【题型】证明题　【知识点】解析几何　【难度】medium
已知点$R$是圆$M:(x+\sqrt{3})^2 + y^2 = 8$上的动点，点$N(\sqrt{3},0)$，直线$NR$与圆$M$的另一个交点为$S$，点$L$在直线$MR$上，$MS \parallel NL$，动点$L$的轨迹为曲线$C$。\\[6pt]
(1) 求曲线$C$的方程；\\[6pt]
(2) 若过点$P(-2,0)$的直线$l$与曲线$C$相交于$A$，$B$两点，且$A$，$B$都在$x$轴上方，问：在$x$轴上是否存在定点$Q$，使得$\triangle QAB$的内心在一条定直线上？请你给出结论并证明。
【解答】
\noindent
【详解】（1）圆 $M$ 的圆心为 $M(-\sqrt{3},0)$，半径 $r=2\sqrt{2}$，\\
因为 $MS \parallel NL$，所以 $\triangle MSR \backsim \triangle LNR$，又因为 $|MR|=|MS|$，\\
所以 $|LR|=|LN|$，\\
所以 $\big||LM|-|LN|\big|=\big||LM|-|LR|\big|=|MR|=r=2\sqrt{2} < 2\sqrt{3}=|MN|$，\\
所以点 $L$ 在以 $M$，$N$ 为焦点，$2\sqrt{2}$ 为实轴长的双曲线上，\\
设双曲线的方程为 $\dfrac{x^2}{a^2} - \dfrac{y^2}{b^2} = 1(a>0,b>0,c=\sqrt{a^2+b^2})$，\\
则 $2a=2\sqrt{2}$，$2c=2\sqrt{3}$。\\
所以 $a=\sqrt{2}$，$c=\sqrt{3}$，$b=1$。\\
又 $L$ 不可能在 $x$ 轴上，所以曲线 $C$ 的方程为 $\dfrac{x^2}{2} - y^2 = 1(y \neq 0)$。\\[6pt]

% 先注释掉图片，避免编译错误
% \begin{minipage}{0.45\textwidth}
%     \centering
%     \includegraphics[width=\linewidth]{fig1.png}
%     \caption*{图1}
% \end{minipage}
% \hfill
% \begin{minipage}{0.45\textwidth}
%     \centering
%     \includegraphics[width=\linewidth]{fig2.png}
%     \caption*{图2}
% \end{minipage}\\[6pt]

（2）在 $x$ 轴上存在定点 $Q(-1,0)$，使得 $\triangle QAB$ 的内心在一条定直线上。\\[6pt]
证明如下：由条件可设 $l: x = my - 2$，代入 $\dfrac{x^2}{2} - y^2 = 1$，\\
得 $(m^2 - 2)y^2 - 4my + 2 = 0$，\\
设 $A(x_1,y_1)$，$B(x_2,y_2)$，则\\
$\begin{cases}
m^2 - 2 \neq 0 \\
\Delta = 16m^2 - 8(m^2 - 2) > 0
\end{cases}$，得 $m^2 \neq 2$，\\
所以 $y_1 + y_2 = \dfrac{4m}{m^2 - 2} > 0$，$y_1 y_2 = \dfrac{2}{m^2 - 2} > 0$.

所以 $y_1 + y_2 = 2my_1y_2$，\\
取 $Q(-1,0)$，\\
则 $k_{AQ} + k_{BQ} = \frac{y_1}{x_1 + 1} + \frac{y_2}{x_2 + 1} = \frac{y_1}{my_1 - 2 + 1} + \frac{y_2}{my_2 - 2 + 1}$\\
$= \frac{2my_1y_2 - (y_1 + y_2)}{(my_1 - 1)(my_2 - 1)} = 0$\\
又 $A$，$B$ 都在 $x$ 轴上方，所以 $\angle AQB$ 的平分线为定直线 $x = -1$，\\
所以在 $x$ 轴上存在定点 $Q(-1,0)$，使得 $\triangle QAB$ 的内心在定直线 $x = -1$ 上。
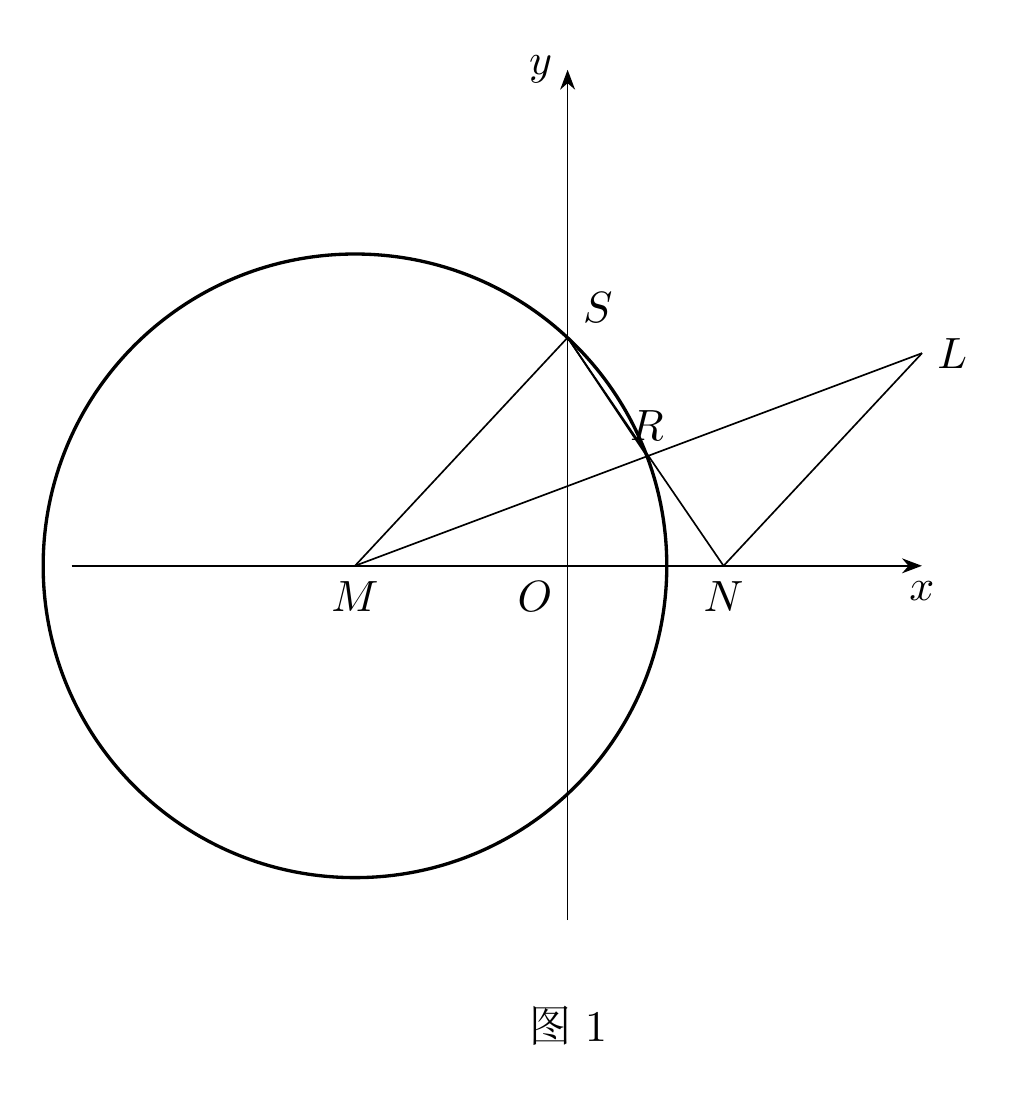
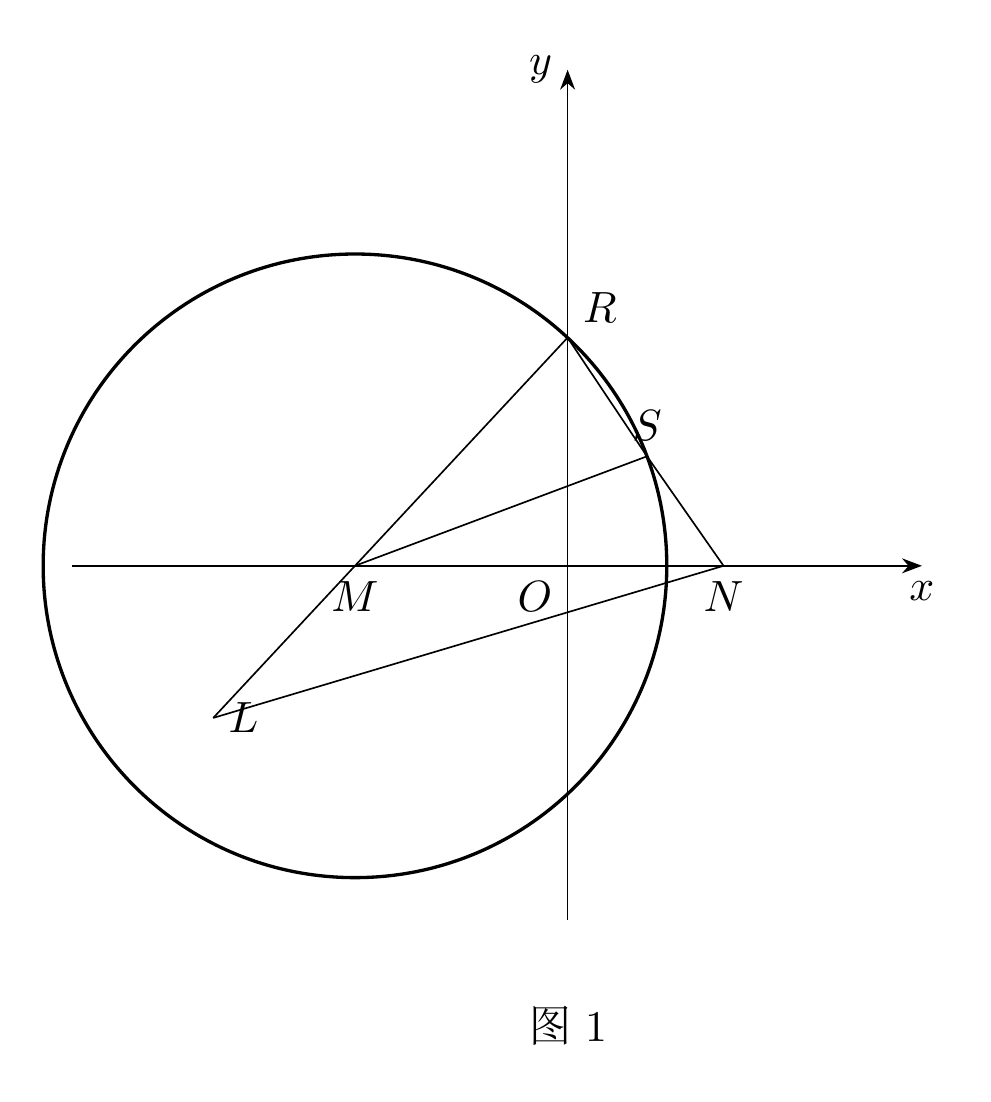